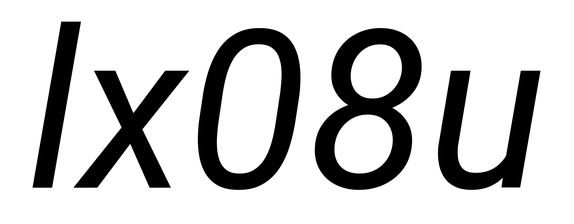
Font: Roboto-Italic_Italic